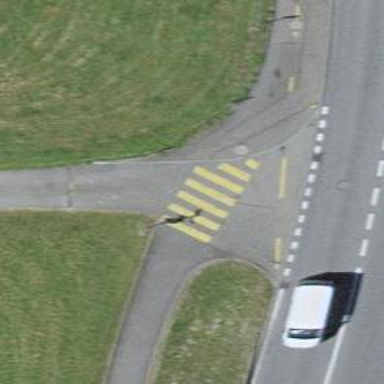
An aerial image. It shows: Kerb barrier.